Question: How do I make Dired display its files using an arbitrary function or set of columns? Basically I want to change from:
'''
-rw-r--r-- 1 konrad konrad <PHONE> Out 18 14:17 ClojureinAction.pdf
-rw-rw-r-- 1 tamara tamara 27338341 Out 20 07:16 Halliday, Resnick, Walker - Fundamentals of Physics.pdf
-rw-r--r-- 1 konrad konrad <PHONE> Set 22 11:11 Pragmatic.Programming.Clojure.May.2009.pdf
'''
To something like
'''
644 1-5MB ClojureinAction.pdf PDF (5 days ago, 400pgs)
664 10-100MB Halliday, Resnic...pdf PDF (3 days ago, 1000pgs, Tamara's)
644 1-5MB Pragmatic.Progra...pdf PDF (1 min ago, 100 pages)
'''
Thanks!
---
Thanks for the answer, Gareth, but could you be more verbose, please? Apparently the hook will just allow me to run arbitrary code when the buffer loads up. Dired won't even stop loading up the buffer :(
'''
(defun foo (&rest args) (unlocking-buffer (message "foo") (insert "foo
")))
'''

Glancing at dired's source code, it seems that it gets information from these very formats I'm trying to replace, so I wonder if it's viable to change it this way, or if I'll end up having to rewrite everything.
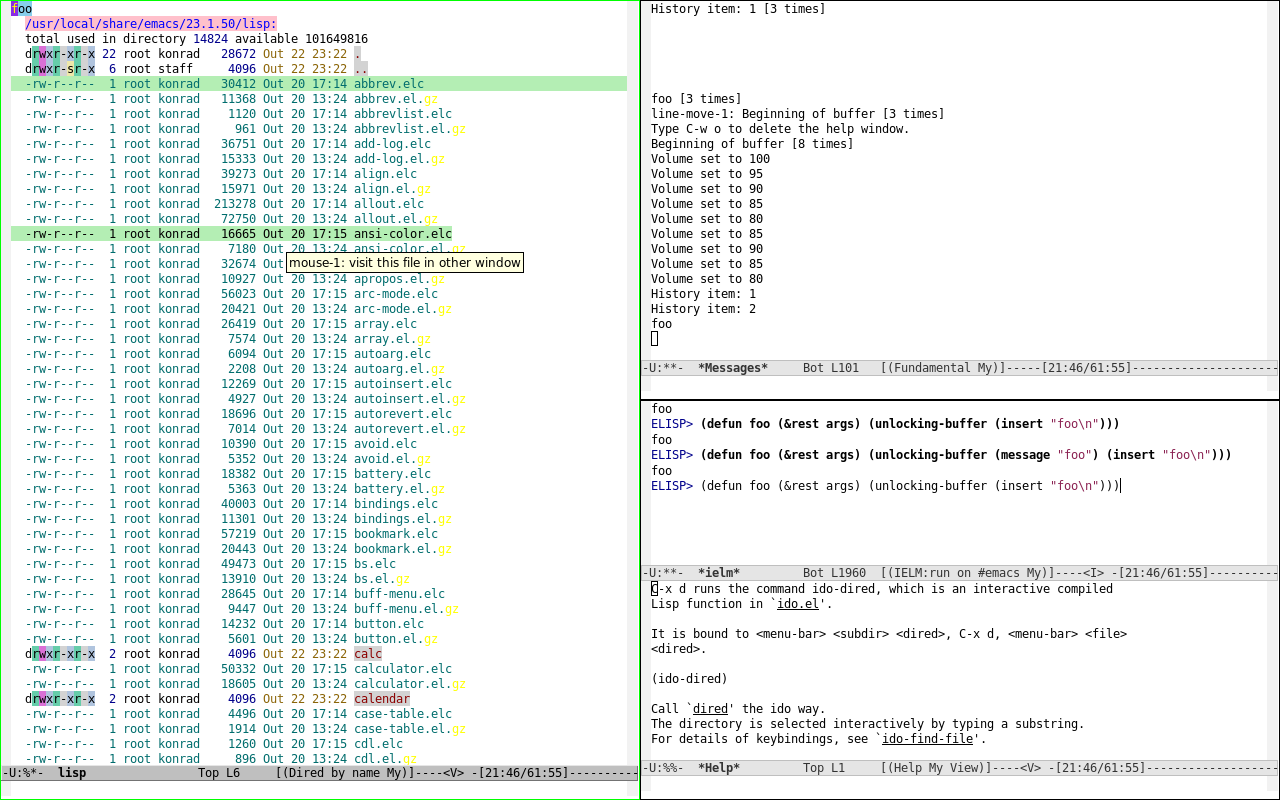
Answer: Dired mode makes quite a few assumptions about 'ls' output format, so changing the format will break many things. I think a more feasible approach is to leave the format alone, and use either text-properties or overlays to change the presentation.